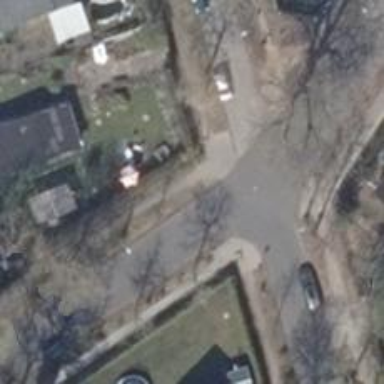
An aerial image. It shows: Residential road with asphalt surface. There are sidewalks on both sides of the road.